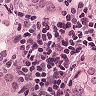
Metastatic tissue present: yes